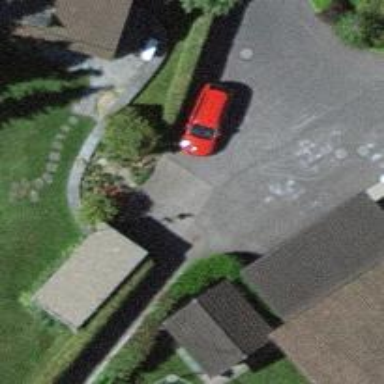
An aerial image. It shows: Paved path.